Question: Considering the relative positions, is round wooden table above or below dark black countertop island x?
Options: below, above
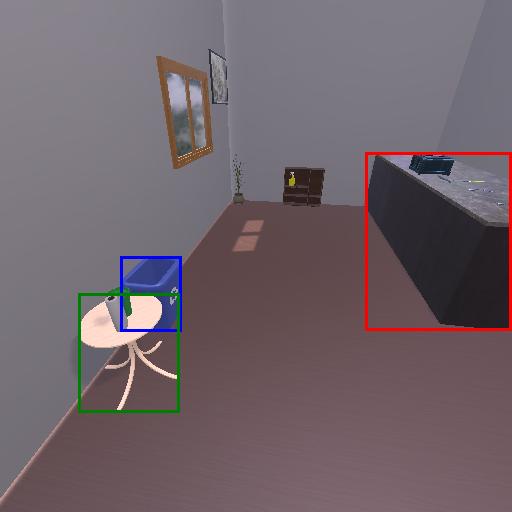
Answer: below